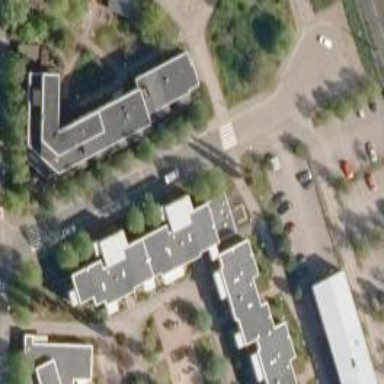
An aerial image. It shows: Footway that passes through building tunnel.